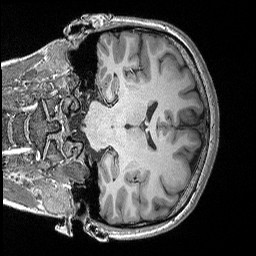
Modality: T1w
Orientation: coronal
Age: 19
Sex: female